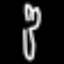
Label: fork